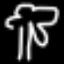
Label: palm tree